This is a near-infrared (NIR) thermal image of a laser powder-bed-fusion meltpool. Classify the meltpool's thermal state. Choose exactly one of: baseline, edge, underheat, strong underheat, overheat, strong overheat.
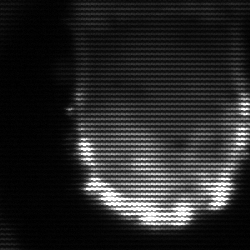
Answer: baseline